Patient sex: M
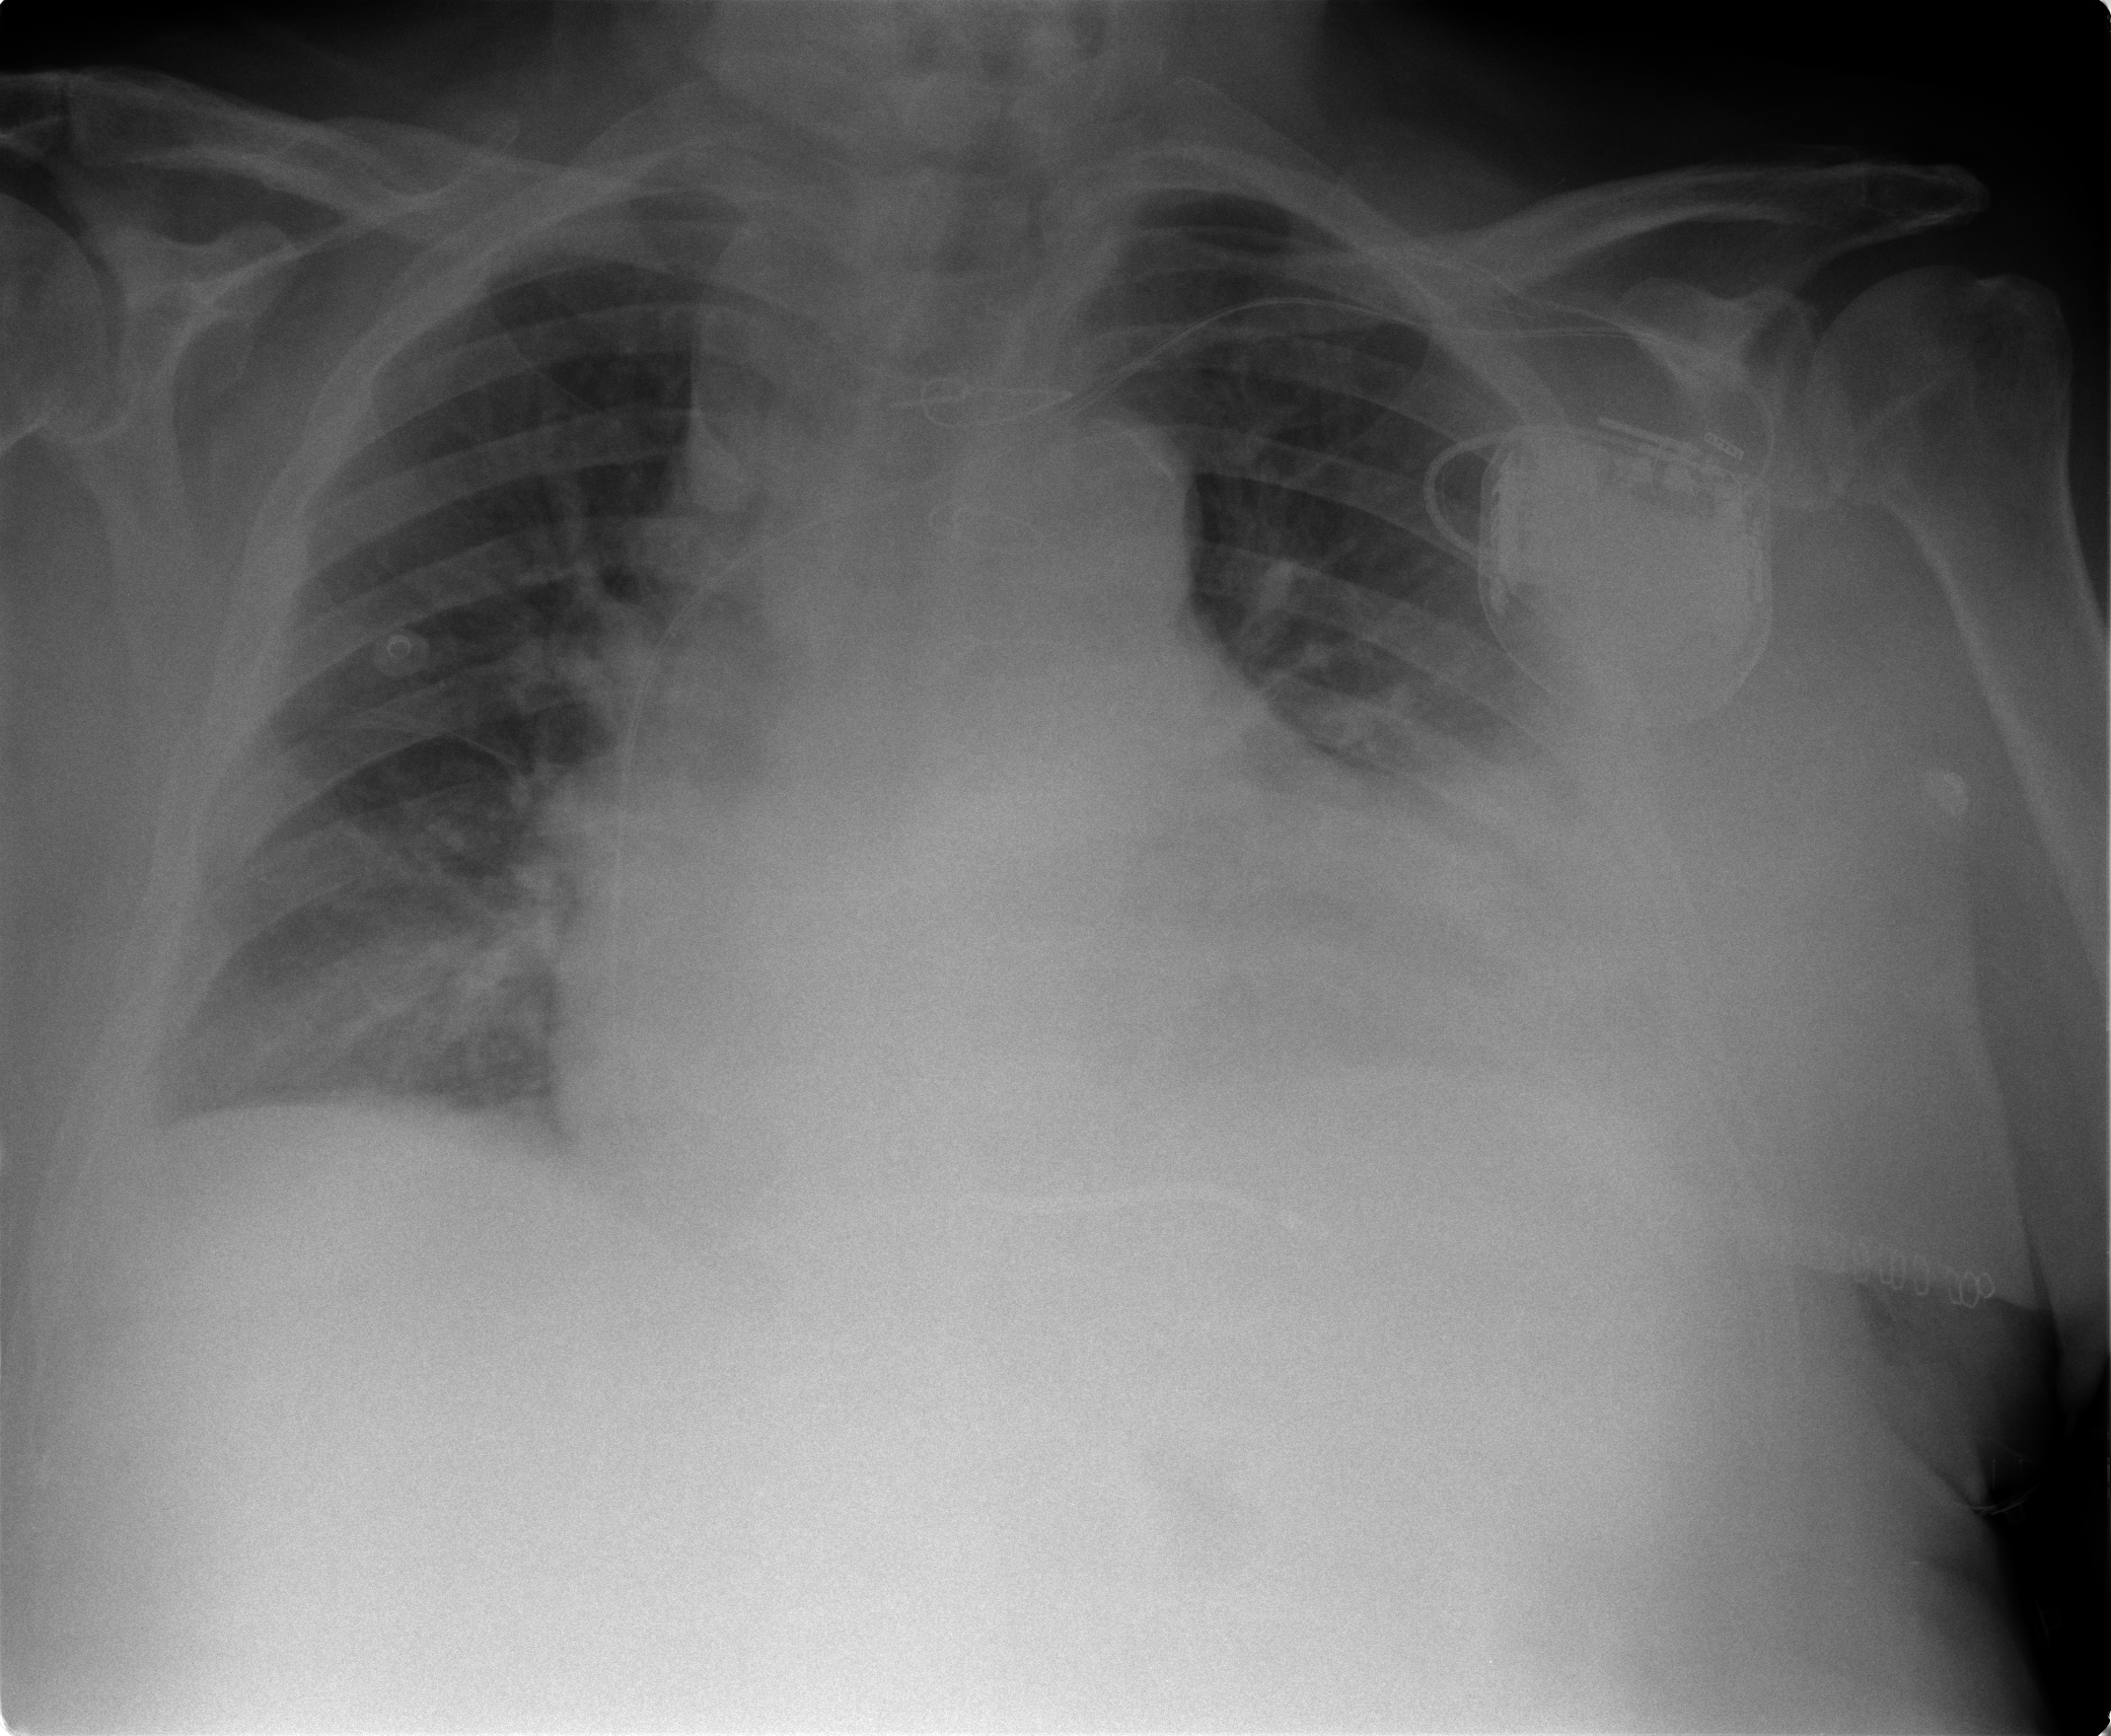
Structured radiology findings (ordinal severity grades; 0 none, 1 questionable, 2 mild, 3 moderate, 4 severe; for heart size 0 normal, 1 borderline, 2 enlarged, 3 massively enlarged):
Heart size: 2
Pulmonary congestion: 2
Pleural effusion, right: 1
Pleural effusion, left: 2
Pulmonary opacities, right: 0
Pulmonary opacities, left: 0
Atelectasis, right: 2
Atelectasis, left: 2